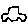
Label: car